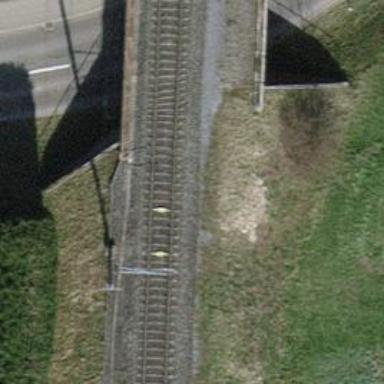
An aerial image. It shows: Single-track railway bridge with electrified contact line.